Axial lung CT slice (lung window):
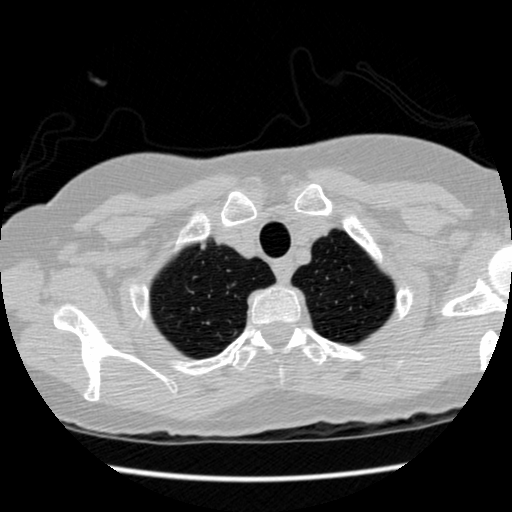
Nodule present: yes
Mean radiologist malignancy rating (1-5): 3.25